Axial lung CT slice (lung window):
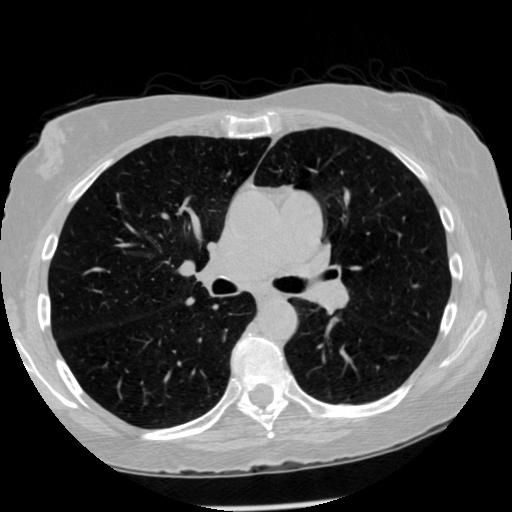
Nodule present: no